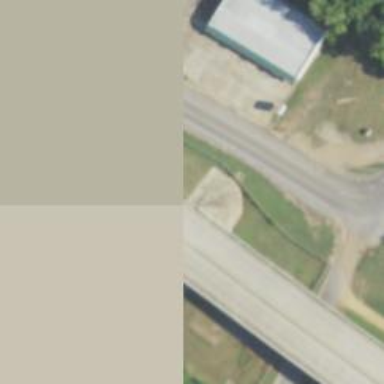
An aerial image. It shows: Bridge over trunk highway expressway.